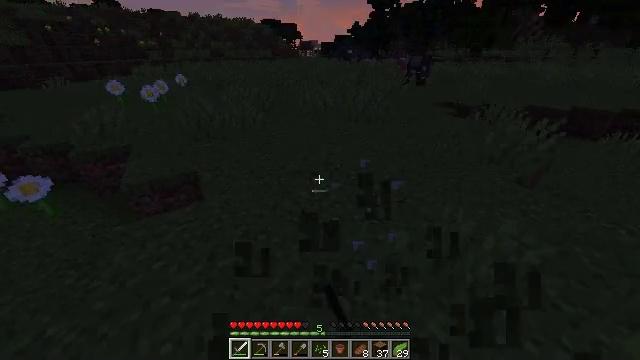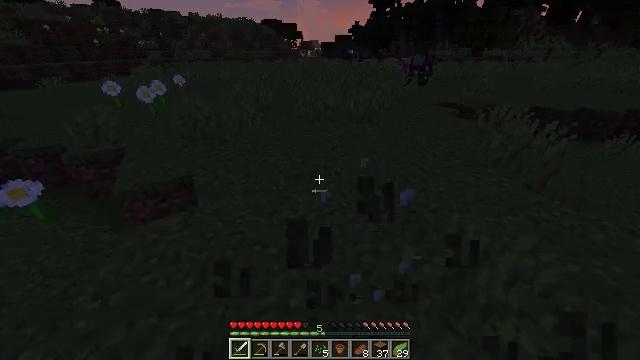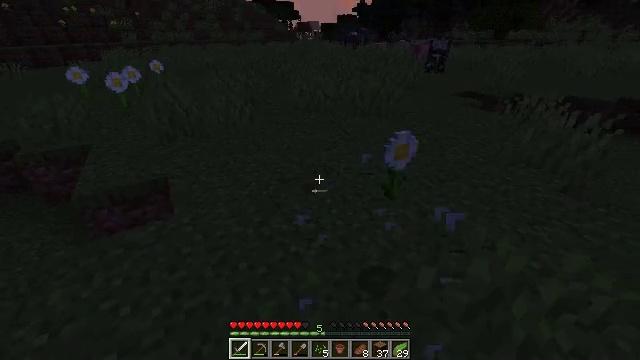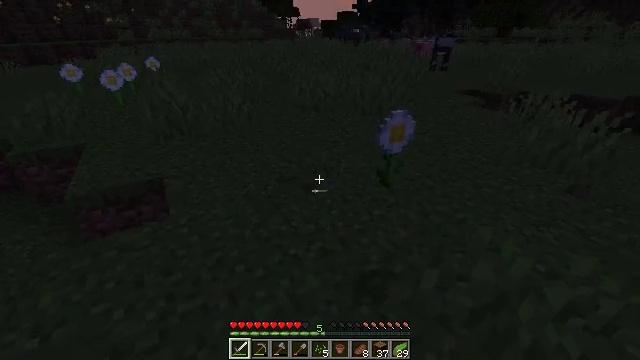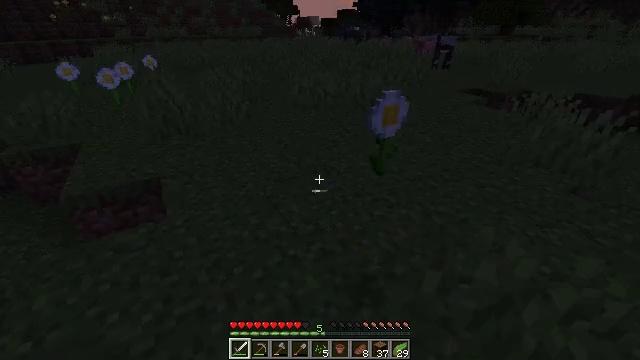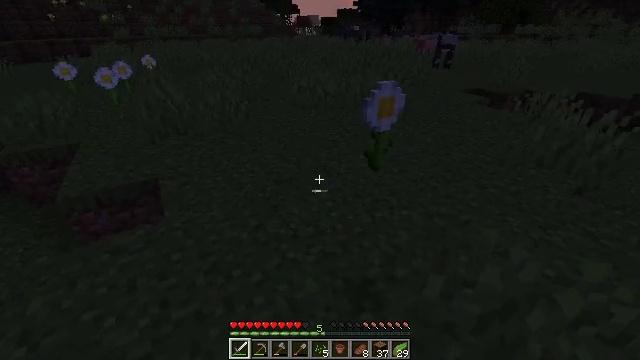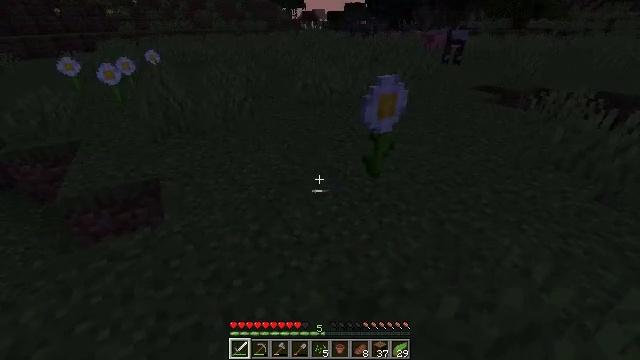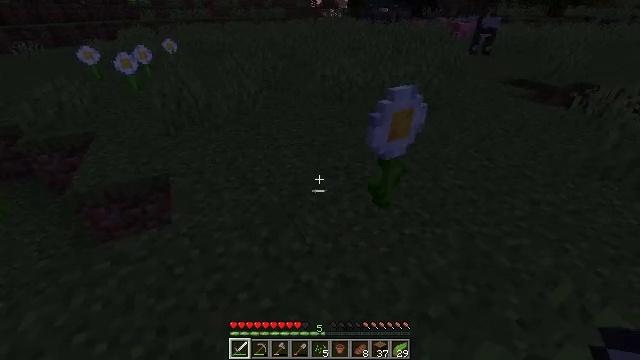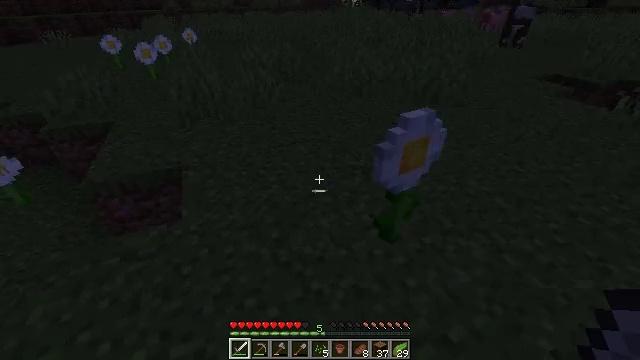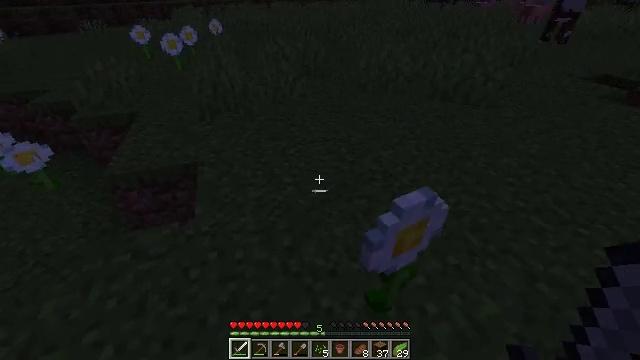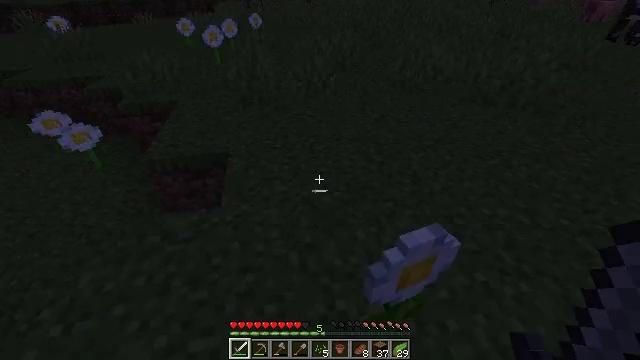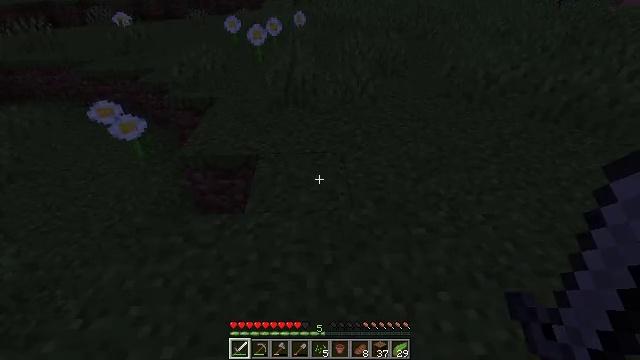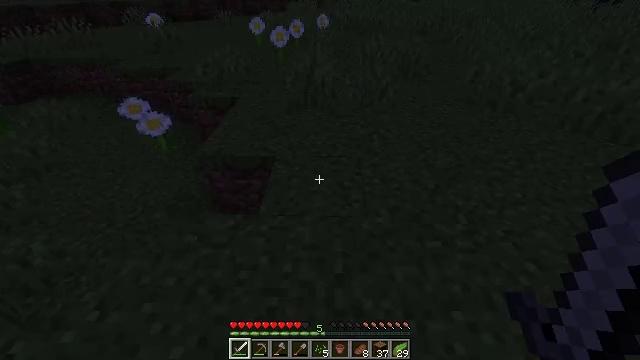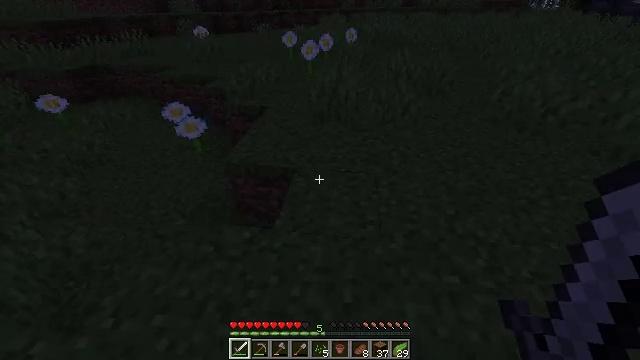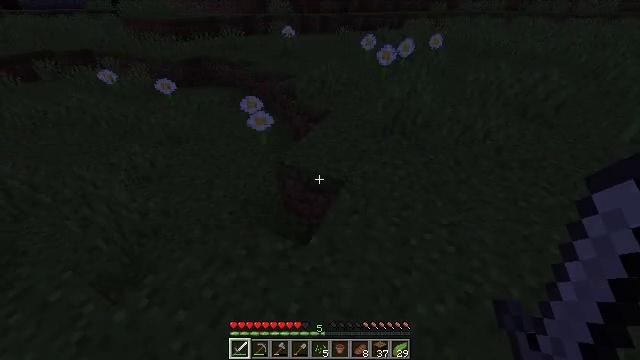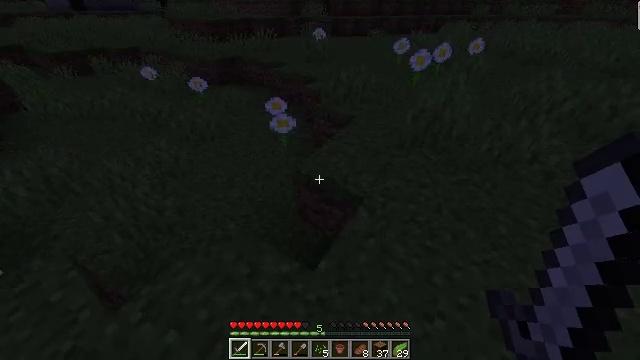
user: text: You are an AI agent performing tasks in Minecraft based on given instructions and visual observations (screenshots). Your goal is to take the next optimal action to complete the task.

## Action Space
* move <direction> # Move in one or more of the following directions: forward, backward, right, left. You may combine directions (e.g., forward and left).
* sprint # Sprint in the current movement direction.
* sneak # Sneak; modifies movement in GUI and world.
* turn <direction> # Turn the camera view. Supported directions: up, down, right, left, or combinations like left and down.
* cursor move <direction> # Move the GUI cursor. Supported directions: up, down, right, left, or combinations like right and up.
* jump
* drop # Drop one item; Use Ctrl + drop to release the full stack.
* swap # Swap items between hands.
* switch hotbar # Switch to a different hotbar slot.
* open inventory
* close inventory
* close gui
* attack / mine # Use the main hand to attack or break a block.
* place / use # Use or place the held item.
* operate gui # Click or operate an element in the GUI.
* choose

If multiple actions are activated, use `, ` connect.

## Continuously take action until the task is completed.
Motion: motion action
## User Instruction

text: Mine the oxeye daisy flower.
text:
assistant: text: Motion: no_op
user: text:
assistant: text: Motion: no_op
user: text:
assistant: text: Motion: no_op
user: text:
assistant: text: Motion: no_op
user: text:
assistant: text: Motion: move forward
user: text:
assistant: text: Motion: move forward, turn left
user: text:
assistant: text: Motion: move forward, turn left and down
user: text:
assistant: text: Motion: move forward, turn left and down
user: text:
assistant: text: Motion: turn left and down
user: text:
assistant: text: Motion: turn left
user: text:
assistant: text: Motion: move forward, turn left
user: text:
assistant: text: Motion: move forward, turn left
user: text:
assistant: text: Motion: move forward, turn left
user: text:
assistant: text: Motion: move forward, turn left and down
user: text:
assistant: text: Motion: move forward, turn left
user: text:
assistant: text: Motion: move forward and move left, turn left
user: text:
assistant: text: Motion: move forward and move left, turn left
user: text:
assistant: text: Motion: move forward and move left
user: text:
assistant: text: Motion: move forward and move left, turn right and up
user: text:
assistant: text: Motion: move forward
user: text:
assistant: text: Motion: move forward, turn right, attack / mine
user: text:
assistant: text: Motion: move forward, turn right, attack / mine
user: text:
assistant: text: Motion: move forward, turn right, attack / mine
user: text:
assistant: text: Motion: move forward, turn right, attack / mine
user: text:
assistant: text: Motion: move forward, turn right, attack / mine
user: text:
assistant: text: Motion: move forward, attack / mine
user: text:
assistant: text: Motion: move forward, turn right, attack / mine
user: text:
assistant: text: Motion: move forward, turn right, attack / mine
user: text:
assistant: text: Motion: move forward, attack / mine
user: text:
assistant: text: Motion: move forward, attack / mine